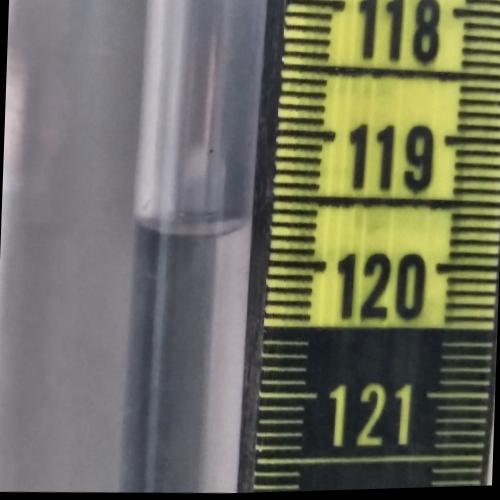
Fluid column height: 119.7 cm